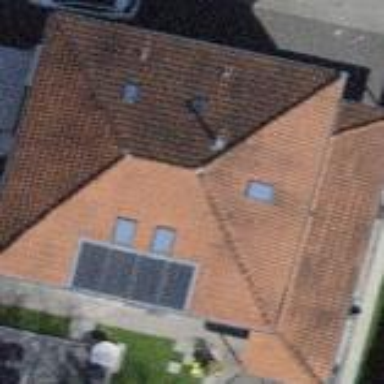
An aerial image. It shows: Building with tiled roof.